Question: I need to create some customs gesture to enable some particular settings on my app.
For example I need to create a L gesture like in the photo

There's a way to save gesture and then retrive when one of them are performed?
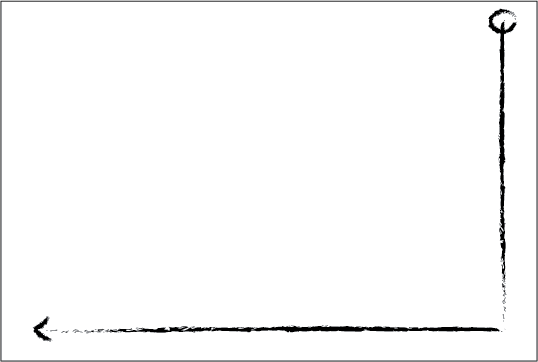
Answer: There is an app installed on emulators called GestureBuilder, which allows you to save and record custom Gestures. If you don't want to run it in your emulator, you can also find it in the included SDK documents, just import it and run it on your device. See <URL> for more information.
Once you have the saved gesture file, then you need to copy the saved gesture file to your /res/raw folder, load it, and attach a gesture listener, as is done in <URL>:
'''
gestureLibrary = GestureLibraries.fromRawResource(this, R.raw.gestures);
gestureLibrary.load();
OnGesturePerformedListener gesturePerformedListener
= new OnGesturePerformedListener(){
@Override
public void onGesturePerformed(GestureOverlayView view, Gesture gesture) {
// TODO Auto-generated method stub
ArrayList<Prediction> prediction = gestureLibrary.recognize(gesture);
if(prediction.size() > 0){
gestureResult.setText(prediction.get(0).name);
}
}};
}
'''